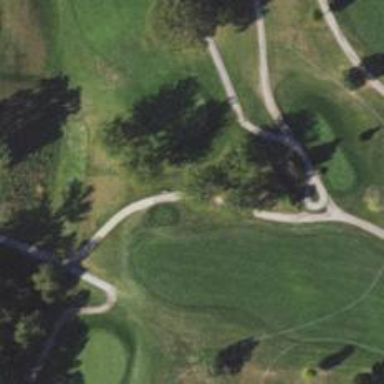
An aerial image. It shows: Service road designated as golf cart path.